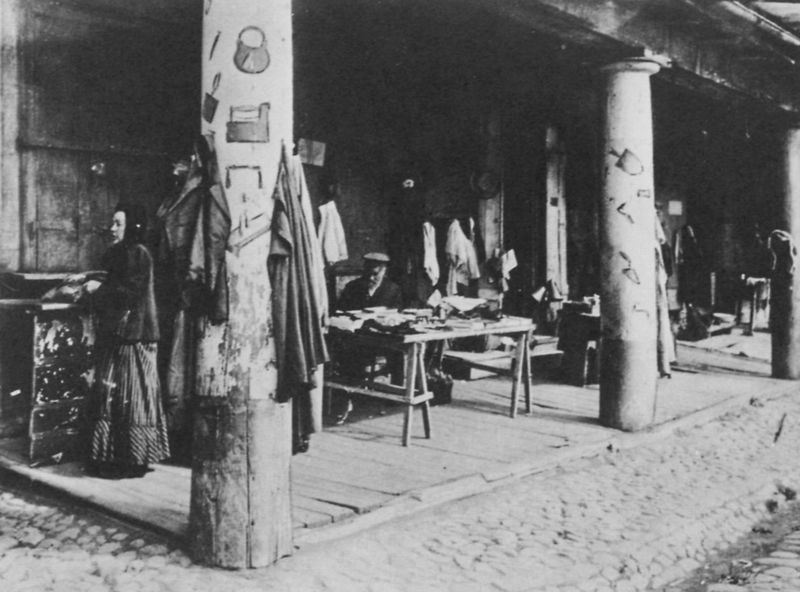
Titel: Straßenszene in Nischnij-Nowgorod
Künstler: Russischer Photograph
Standort: Helsinki
Institution: Suomen Kansallismuseo
Schlagwörter: dunkel, mann, schatten, umhang, weiß, frauen, menschen, sitzen, stadt, frau, grau, hell, holz, hut, licht, männer, schwarz, strasse, säule, säulen, tisch, dach, haus, weg, alt, bart, jacke, kappe, mütze, kleidung, mensch, stehen, stein, steine, hütte, wege, boden, mantel, händler, innen, paar, arbeit, gasse, pflaster, russland, dorf, amerika, geschäfte, laden, läden, markt, arbeiter, stämme, kopftuch, atelier, korb, holzdielen, bauer, pfosten, foto, fotografie, photographie, loggia, hacken, verkauf, verkäufer, regenrinne, schwarz-weiss, kopfsteinpflaster, pflastersteine, jacken, mäntel, einkaufen, stand, einkauf, tasche, arkaden, photo, handwerk, handwerker, werkstatt, usa, taschen, bock, fotographie, schaufel, photografie, stände, überdacht, schmied, arbeitend, korbflechter, photogrphie, verande, aufgebockt, holzholzkonstruktion, kleiderhaken, loggai